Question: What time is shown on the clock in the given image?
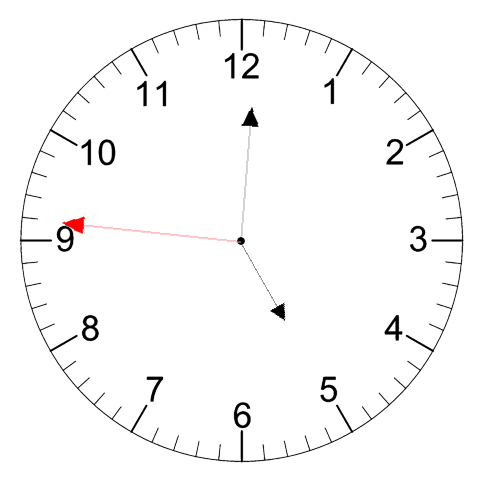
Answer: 05:00:46